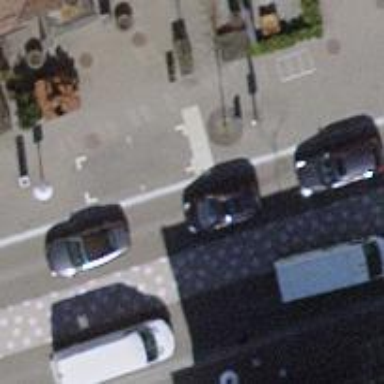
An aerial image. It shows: Public transport stop position.